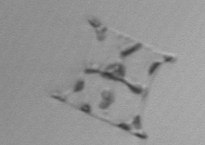
Label: Eucampia